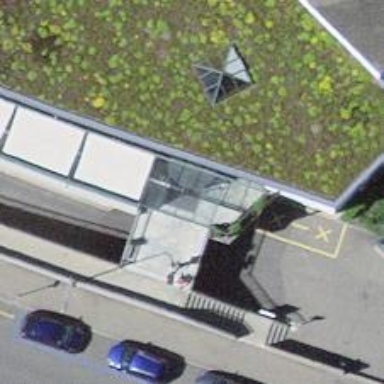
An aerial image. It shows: Entrance designated for emergency ward.